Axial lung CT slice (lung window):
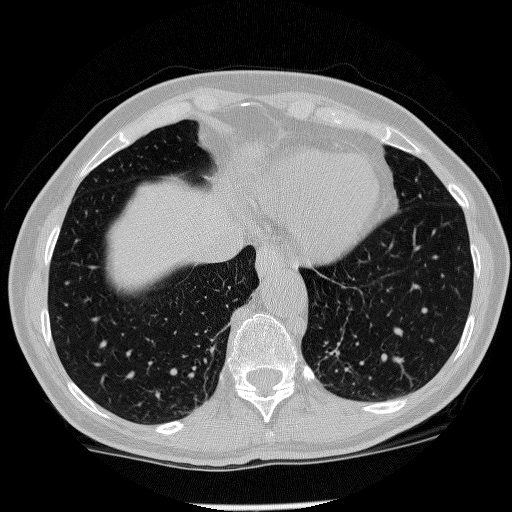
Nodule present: no